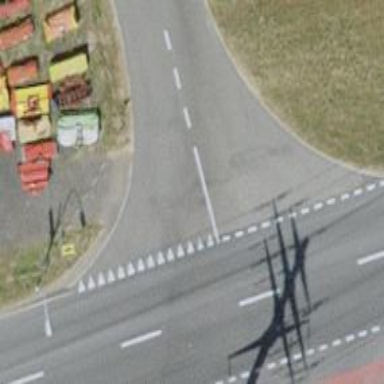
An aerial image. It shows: Road with "give way" sign.